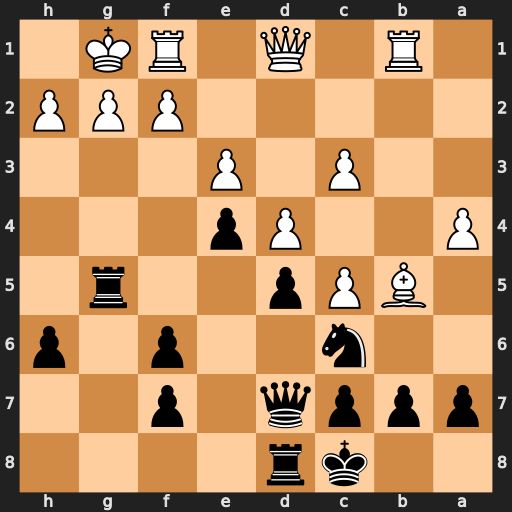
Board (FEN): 2kr4/pppq1p2/2n2p1p/1BPp2r1/P2Pp3/2P1P3/5PPP/1R1Q1RK1
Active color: b
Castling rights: -
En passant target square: -
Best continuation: Qh3 g3 Rh5 Qxh5 Qxh5